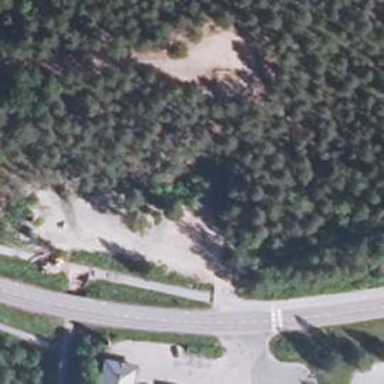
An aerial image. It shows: Bunker building.